Question: I'm building a project based on Spring and Hibernate inspired to a <URL> I downloaded. I basically inherited 'pom.xml' and constructed the Eclipse project by it, writing Java code from scratch. Anyway, I'm sure mine is a dependency problem.
Yesterday I added Java EE dependency to 'pom.xml' because of a 'NoClassDefFoundError: javax/persistence/Entity' when loading Hibernate. I Googled and got suggested to add Java EE
'''
<dependency>
<groupId>javax</groupId>
<artifactId>javaee-api</artifactId>
<version>6.0</version>
</dependency>
'''
However now I'm getting 'SEVERE: Error configuring application listener of class com.sun.faces.config.ConfigureListener java.lang.ClassNotFoundException: com.sun.faces.config.ConfigureListener'
My project is a Spring MVC REST API. I have read that this error is caused by missing JSF implementation but I don't need JSF here nor I know how to add it to pom.xml if I really need it.
I found no reference to this class in 'web.xml' (so I could work without it). It doesn't seem required by Hibernate AFAIK (HB works on plain old Java console apps too, no need for JSF).
## How can I fix the project?
Additional info:
Full web.xml dump
'''
<?xml version="1.0" encoding="UTF-8"?>
<web-app xmlns:xsi="http://www.w3.org/2001/XMLSchema-instance"
xmlns="http://java.sun.com/xml/ns/javaee" xmlns:web="http://java.sun.com/xml/ns/javaee/web-app_2_5.xsd"
xsi:schemaLocation="http://java.sun.com/xml/ns/javaee http://java.sun.com/xml/ns/javaee/web-app_2_5.xsd"
id="WebApp_ID" version="2.5">
<display-name>J Trust Wrapper</display-name>
<!-- Main configuration file for this Spring web application. -->
<context-param>
<param-name>contextConfigLocation</param-name>
<param-value>
/WEB-INF/config/rest-services-config.xml
</param-value>
</context-param>
<!-- Loads the Spring web application context using the config file defined
above. -->
<!-- <listener> <listener-class>org.springframework.web.util.Log4jConfigListener</listener-class>
</listener> -->
<listener>
<listener-class>org.springframework.web.context.ContextLoaderListener</listener-class>
</listener>
<!-- Define the Spring Dispatcher Servlet for the REST services. The 'contextConfiguration'
param with an empty value means that the Spring Context won't try to load
a default file called restservices-servlet.xml -->
<servlet>
<servlet-name>restservices</servlet-name>
<servlet-class>org.springframework.web.servlet.DispatcherServlet</servlet-class>
<init-param>
<param-name>contextConfigLocation</param-name>
<param-value></param-value>
</init-param>
<load-on-startup>1</load-on-startup>
</servlet>
<!-- This Servlet mapping means that this Servlet will handle all incoming
requests -->
<servlet-mapping>
<servlet-name>restservices</servlet-name>
<url-pattern>/</url-pattern>
</servlet-mapping>
</web-app>
'''
project layout

Before adding Java EE reference when following <URL>
'''
SEVERE: Exception sending context initialized event to listener instance of class org.springframework.web.context.ContextLoaderListener
org.springframework.beans.factory.BeanCreationException: Error creating bean with name 'org.springframework.web.servlet.mvc.method.annotation.RequestMappingHandlerMapping#0': Initialization of bean failed; nested exception is org.springframework.beans.factory.BeanCreationException: Error creating bean with name 'sessionFactory' defined in ServletContext resource [/WEB-INF/config/rest-services-config.xml]: Instantiation of bean failed; nested exception is org.springframework.beans.BeanInstantiationException: Could not instantiate bean class [org.springframework.orm.hibernate3.annotation.AnnotationSessionFactoryBean]: Constructor threw exception; nested exception is java.lang.NoClassDefFoundError: javax/persistence/Entity
at org.springframework.beans.factory.support.AbstractAutowireCapableBeanFactory.doCreateBean(AbstractAutowireCapableBeanFactory.java:527)
at org.springframework.beans.factory.support.AbstractAutowireCapableBeanFactory.createBean(AbstractAutowireCapableBeanFactory.java:456)
at org.springframework.beans.factory.support.AbstractBeanFactory$1.getObject(AbstractBeanFactory.java:294)
at org.springframework.beans.factory.support.DefaultSingletonBeanRegistry.getSingleton(DefaultSingletonBeanRegistry.java:225)
at org.springframework.beans.factory.support.AbstractBeanFactory.doGetBean(AbstractBeanFactory.java:291)
at org.springframework.beans.factory.support.AbstractBeanFactory.getBean(AbstractBeanFactory.java:193)
at org.springframework.beans.factory.support.DefaultListableBeanFactory.preInstantiateSingletons(DefaultListableBeanFactory.java:585)
at org.springframework.context.support.AbstractApplicationContext.finishBeanFactoryInitialization(AbstractApplicationContext.java:913)
at org.springframework.context.support.AbstractApplicationContext.refresh(AbstractApplicationContext.java:464)
at org.springframework.web.context.ContextLoader.configureAndRefreshWebApplicationContext(ContextLoader.java:385)
at org.springframework.web.context.ContextLoader.initWebApplicationContext(ContextLoader.java:284)
at org.springframework.web.context.ContextLoaderListener.contextInitialized(ContextLoaderListener.java:111)
at org.apache.catalina.core.StandardContext.listenerStart(StandardContext.java:4797)
at org.apache.catalina.core.StandardContext.startInternal(StandardContext.java:5291)
at org.apache.catalina.util.LifecycleBase.start(LifecycleBase.java:150)
at org.apache.catalina.core.ContainerBase$StartChild.call(ContainerBase.java:1559)
at org.apache.catalina.core.ContainerBase$StartChild.call(ContainerBase.java:1549)
at java.util.concurrent.FutureTask$Sync.innerRun(FutureTask.java:334)
at java.util.concurrent.FutureTask.run(FutureTask.java:166)
at java.util.concurrent.ThreadPoolExecutor.runWorker(ThreadPoolExecutor.java:1110)
at java.util.concurrent.ThreadPoolExecutor$Worker.run(ThreadPoolExecutor.java:603)
at java.lang.Thread.run(Thread.java:722)
Caused by: org.springframework.beans.factory.BeanCreationException: Error creating bean with name 'sessionFactory' defined in ServletContext resource [/WEB-INF/config/rest-services-config.xml]: Instantiation of bean failed; nested exception is org.springframework.beans.BeanInstantiationException: Could not instantiate bean class [org.springframework.orm.hibernate3.annotation.AnnotationSessionFactoryBean]: Constructor threw exception; nested exception is java.lang.NoClassDefFoundError: javax/persistence/Entity
at org.springframework.beans.factory.support.AbstractAutowireCapableBeanFactory.instantiateBean(AbstractAutowireCapableBeanFactory.java:997)
at org.springframework.beans.factory.support.AbstractAutowireCapableBeanFactory.createBeanInstance(AbstractAutowireCapableBeanFactory.java:943)
at org.springframework.beans.factory.support.AbstractAutowireCapableBeanFactory.getSingletonFactoryBeanForTypeCheck(AbstractAutowireCapableBeanFactory.java:767)
at org.springframework.beans.factory.support.AbstractAutowireCapableBeanFactory.getTypeForFactoryBean(AbstractAutowireCapableBeanFactory.java:698)
at org.springframework.beans.factory.support.AbstractBeanFactory.isTypeMatch(AbstractBeanFactory.java:519)
at org.springframework.beans.factory.support.DefaultListableBeanFactory.getBeanNamesForType(DefaultListableBeanFactory.java:319)
at org.springframework.beans.factory.support.DefaultListableBeanFactory.getBeanNamesForType(DefaultListableBeanFactory.java:298)
at org.springframework.context.support.AbstractApplicationContext.getBeanNamesForType(AbstractApplicationContext.java:1150)
at org.springframework.web.servlet.handler.AbstractHandlerMethodMapping.initHandlerMethods(AbstractHandlerMethodMapping.java:105)
at org.springframework.web.servlet.handler.AbstractHandlerMethodMapping.initApplicationContext(AbstractHandlerMethodMapping.java:89)
at org.springframework.context.support.ApplicationObjectSupport.initApplicationContext(ApplicationObjectSupport.java:119)
at org.springframework.web.context.support.WebApplicationObjectSupport.initApplicationContext(WebApplicationObjectSupport.java:72)
at org.springframework.context.support.ApplicationObjectSupport.setApplicationContext(ApplicationObjectSupport.java:73)
at org.springframework.context.support.ApplicationContextAwareProcessor.invokeAwareInterfaces(ApplicationContextAwareProcessor.java:117)
at org.springframework.context.support.ApplicationContextAwareProcessor.postProcessBeforeInitialization(ApplicationContextAwareProcessor.java:92)
at org.springframework.beans.factory.support.AbstractAutowireCapableBeanFactory.applyBeanPostProcessorsBeforeInitialization(AbstractAutowireCapableBeanFactory.java:394)
at org.springframework.beans.factory.support.AbstractAutowireCapableBeanFactory.initializeBean(AbstractAutowireCapableBeanFactory.java:1448)
at org.springframework.beans.factory.support.AbstractAutowireCapableBeanFactory.doCreateBean(AbstractAutowireCapableBeanFactory.java:519)
... 21 more
Caused by: org.springframework.beans.BeanInstantiationException: Could not instantiate bean class [org.springframework.orm.hibernate3.annotation.AnnotationSessionFactoryBean]: Constructor threw exception; nested exception is java.lang.NoClassDefFoundError: javax/persistence/Entity
at org.springframework.beans.BeanUtils.instantiateClass(BeanUtils.java:162)
at org.springframework.beans.factory.support.SimpleInstantiationStrategy.instantiate(SimpleInstantiationStrategy.java:76)
at org.springframework.beans.factory.support.AbstractAutowireCapableBeanFactory.instantiateBean(AbstractAutowireCapableBeanFactory.java:990)
... 38 more
Caused by: java.lang.NoClassDefFoundError: javax/persistence/Entity
at org.springframework.orm.hibernate3.annotation.AnnotationSessionFactoryBean.<init>(AnnotationSessionFactoryBean.java:90)
at sun.reflect.NativeConstructorAccessorImpl.newInstance0(Native Method)
at sun.reflect.NativeConstructorAccessorImpl.newInstance(NativeConstructorAccessorImpl.java:57)
at sun.reflect.DelegatingConstructorAccessorImpl.newInstance(DelegatingConstructorAccessorImpl.java:45)
at java.lang.reflect.Constructor.newInstance(Constructor.java:525)
at org.springframework.beans.BeanUtils.instantiateClass(BeanUtils.java:147)
... 40 more
Caused by: java.lang.ClassNotFoundException: javax.persistence.Entity
at org.apache.catalina.loader.WebappClassLoader.loadClass(WebappClassLoader.java:1714)
at org.apache.catalina.loader.WebappClassLoader.loadClass(WebappClassLoader.java:1559)
... 46 more
'''
After adding Java EE reference (without scope as suggested in the answer linked above)
'''
SEVERE: Error configuring application listener of class com.sun.faces.config.ConfigureListener
java.lang.ClassNotFoundException: com.sun.faces.config.ConfigureListener
at org.apache.catalina.loader.WebappClassLoader.loadClass(WebappClassLoader.java:1714)
at org.apache.catalina.loader.WebappClassLoader.loadClass(WebappClassLoader.java:1559)
at org.apache.catalina.core.DefaultInstanceManager.loadClass(DefaultInstanceManager.java:527)
at org.apache.catalina.core.DefaultInstanceManager.loadClassMaybePrivileged(DefaultInstanceManager.java:509)
at org.apache.catalina.core.DefaultInstanceManager.newInstance(DefaultInstanceManager.java:137)
at org.apache.catalina.core.StandardContext.listenerStart(StandardContext.java:4733)
at org.apache.catalina.core.StandardContext.startInternal(StandardContext.java:5291)
at org.apache.catalina.util.LifecycleBase.start(LifecycleBase.java:150)
at org.apache.catalina.core.ContainerBase$StartChild.call(ContainerBase.java:1559)
at org.apache.catalina.core.ContainerBase$StartChild.call(ContainerBase.java:1549)
at java.util.concurrent.FutureTask$Sync.innerRun(FutureTask.java:334)
at java.util.concurrent.FutureTask.run(FutureTask.java:166)
at java.util.concurrent.ThreadPoolExecutor.runWorker(ThreadPoolExecutor.java:1110)
at java.util.concurrent.ThreadPoolExecutor$Worker.run(ThreadPoolExecutor.java:603)
at java.lang.Thread.run(Thread.java:722)
'''
JRE in use is '/usr/lib64/jvm/java-1.7.0-openjdk-1.7.0'
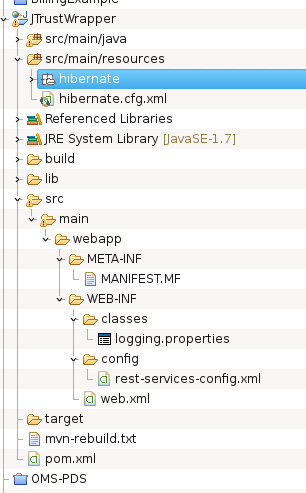
Answer: Upgrading to Hibernate 4 solved this problem.
I had others that perhaps I might have fixed now. problem is now solved.
Migrating from HB 3 to 4 forced me to perform some bean tweaking
'''
<bean id="sessionFactory"
class="org.springframework.orm.hibernate4.LocalSessionFactoryBean">
<property name="configLocation">
<value>classpath:/hibernate.cfg.xml</value>
</property>
<!-- <property name="configurationClass"> <value>org.hibernate.cfg.AnnotationConfiguration</value>
</property> -->
</bean>
<bean id="session" class="org.springframework.orm.hibernate4.SessionFactoryUtils"
factory-method="openSession" scope="prototype">
<constructor-arg ref="sessionFactory" />
<!-- <constructor-arg value="true" /> -->
<!-- This is seems to be needed to get rid of the 'No Hibernate Session'
error' -->
<!-- <aop:scoped-proxy /> -->
</bean>
'''